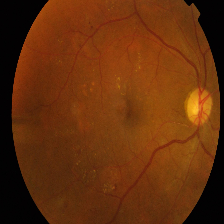
Diabetic retinopathy grade: Proliferative DR